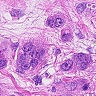
Metastatic tissue present: yes